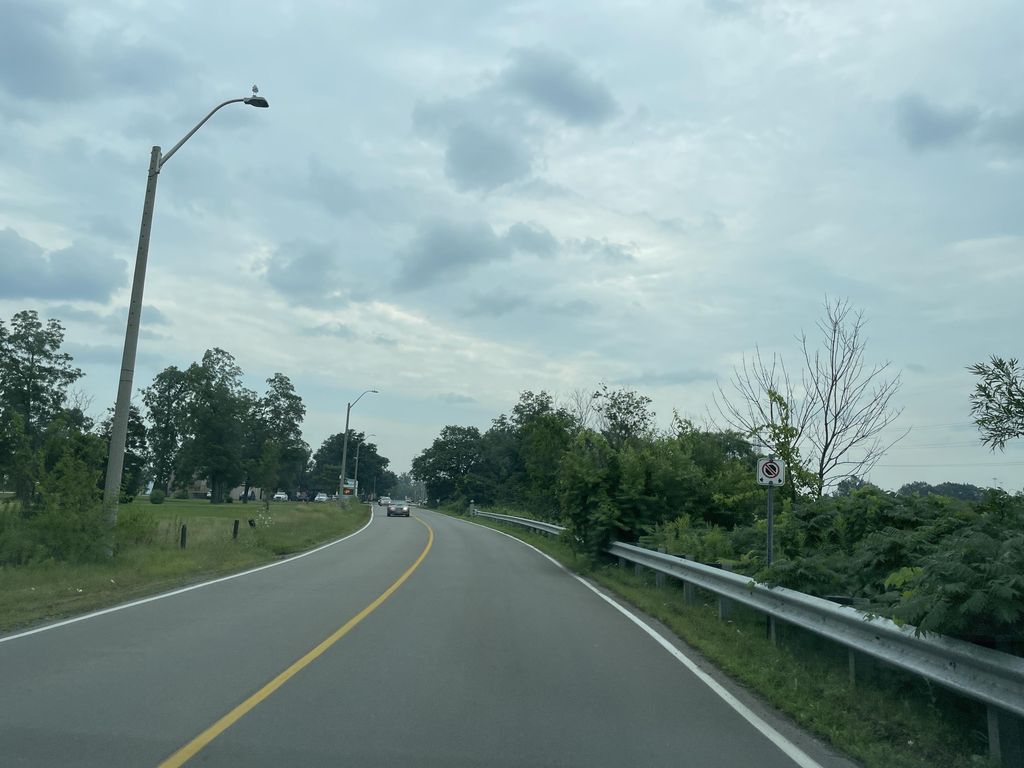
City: hamilton